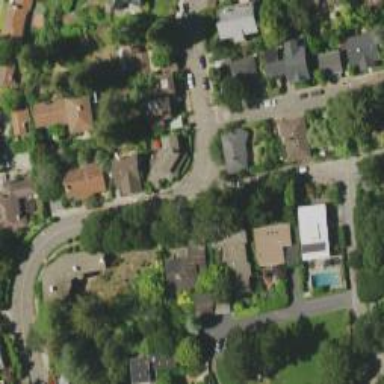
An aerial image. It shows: Residential road with separate asphalt sidewalk.